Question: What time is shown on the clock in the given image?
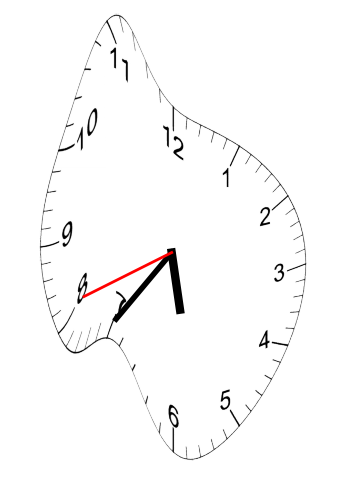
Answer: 05:35:41